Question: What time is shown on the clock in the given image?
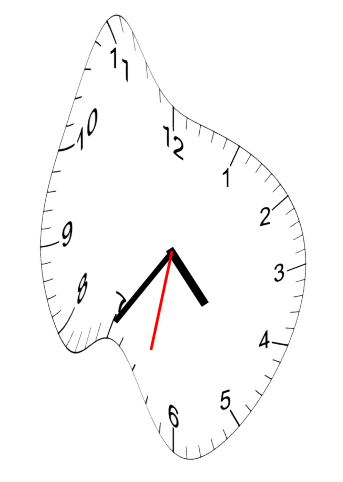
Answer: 04:35:32